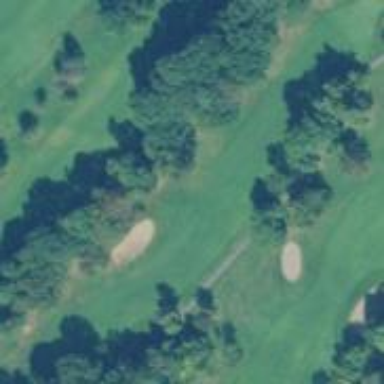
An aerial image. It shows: Grassy area designated as golf fairway.